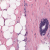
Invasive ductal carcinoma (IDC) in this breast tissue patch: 1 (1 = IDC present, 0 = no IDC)